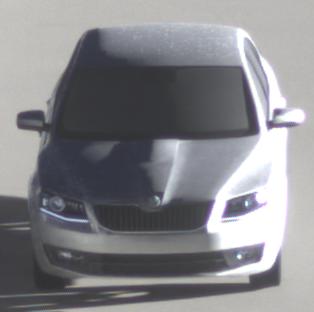
Make: Skoda
Model: Octavia 1.2 TSI
Detailed model: Octavia (III) Limousine
Model produced from: 2013/02
Model produced until: 2015/04
Doors: 5
Color: white
Road condition: dry road
Daytime: sunrise or sunset
Contrast: high contrast